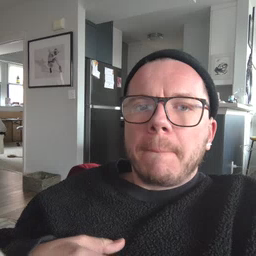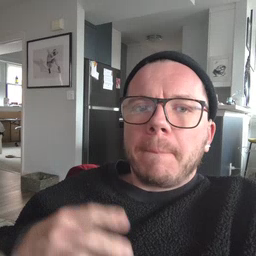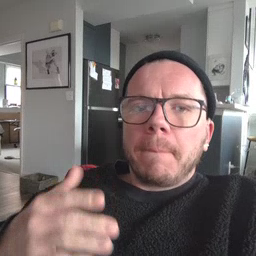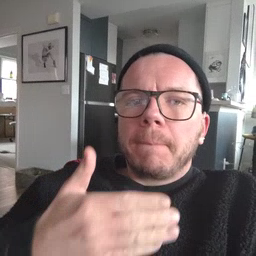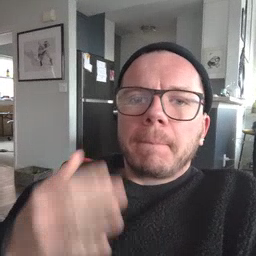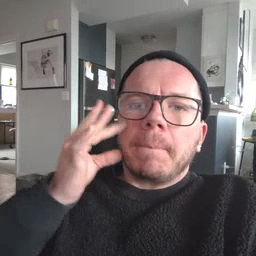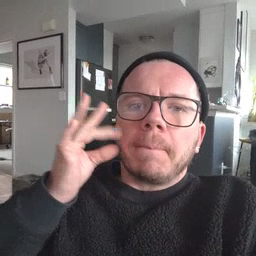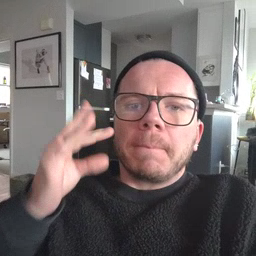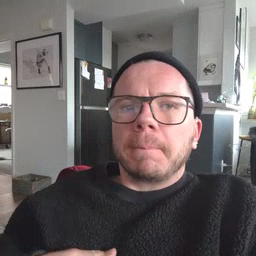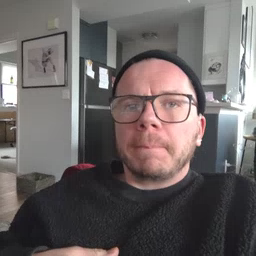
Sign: kitty